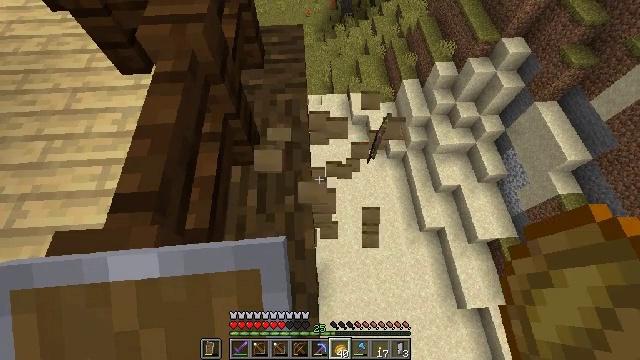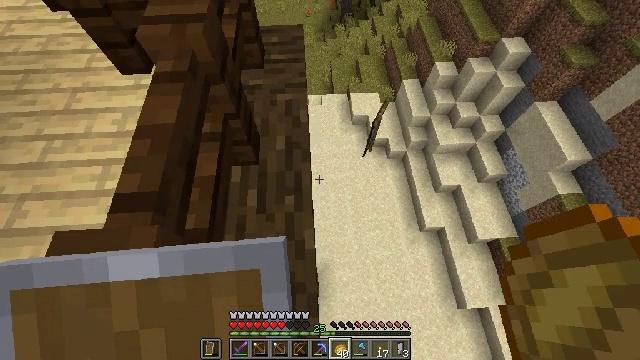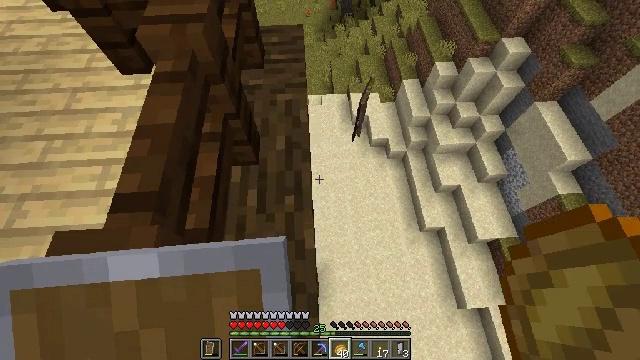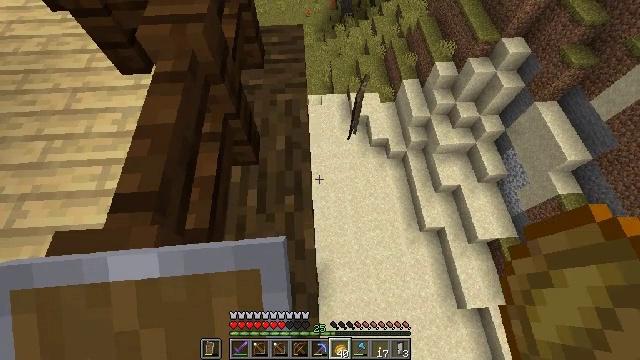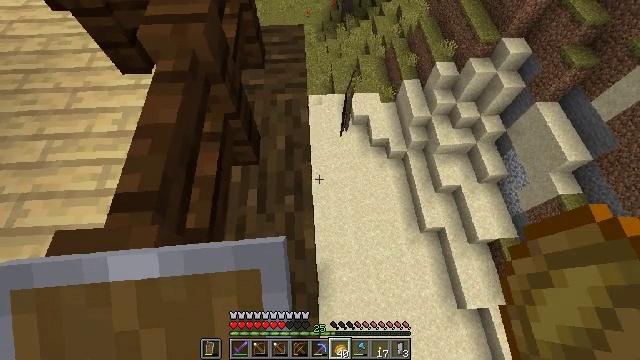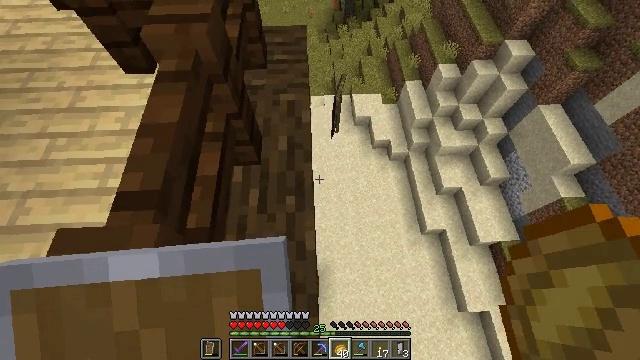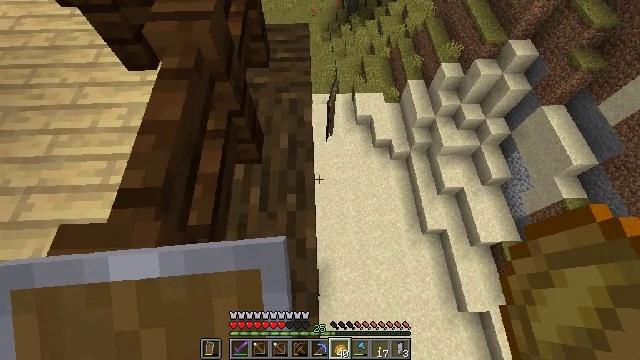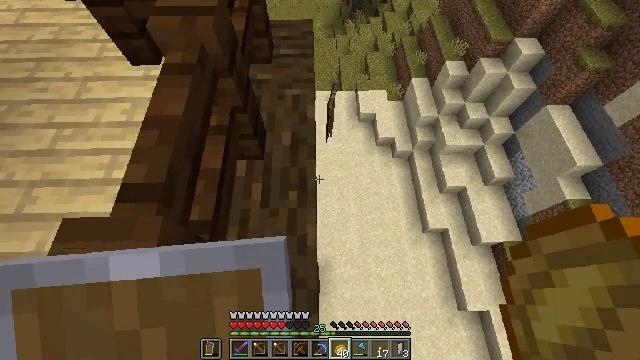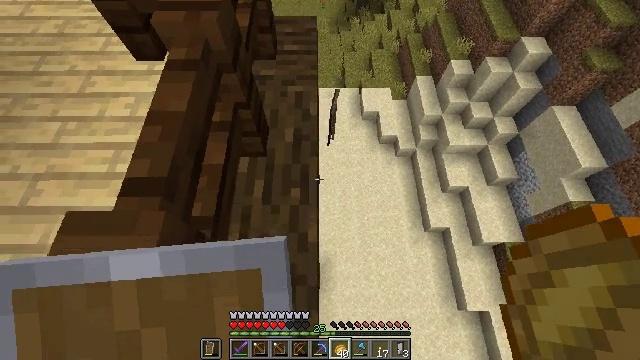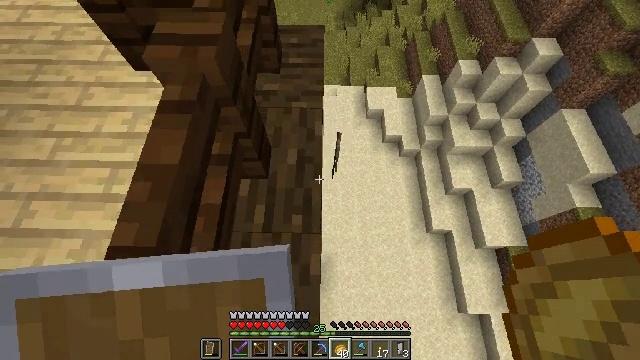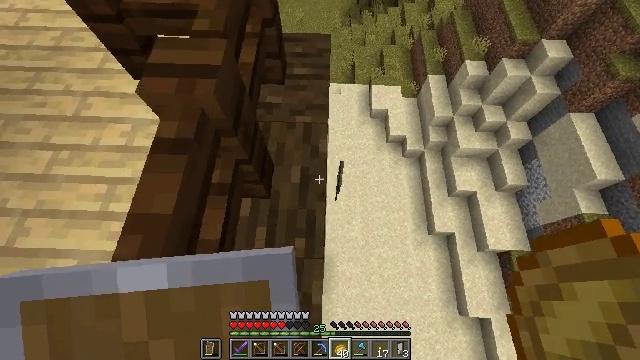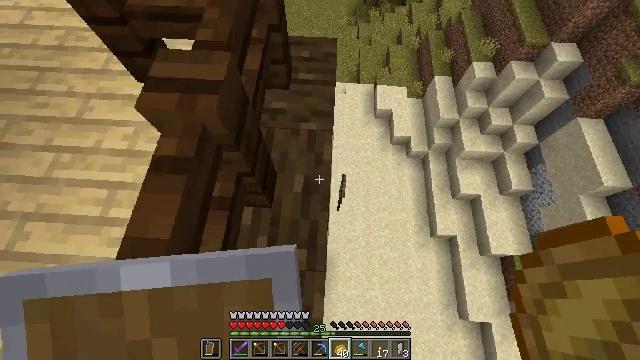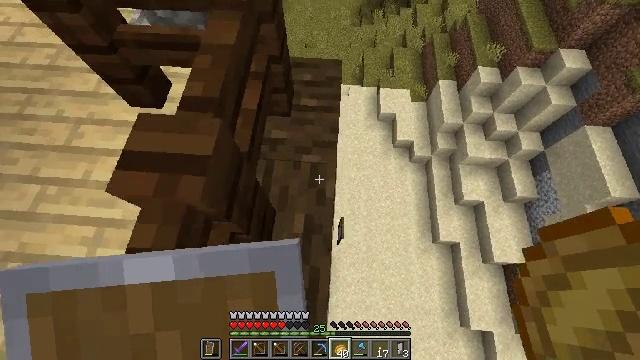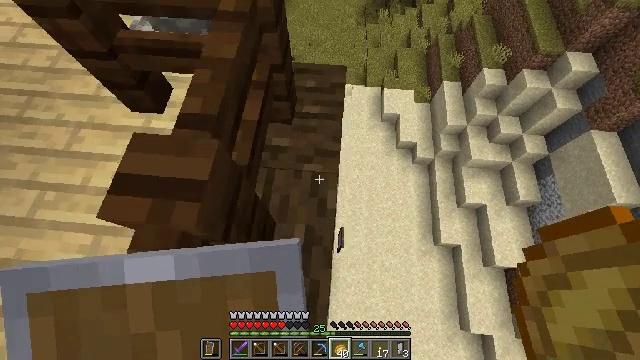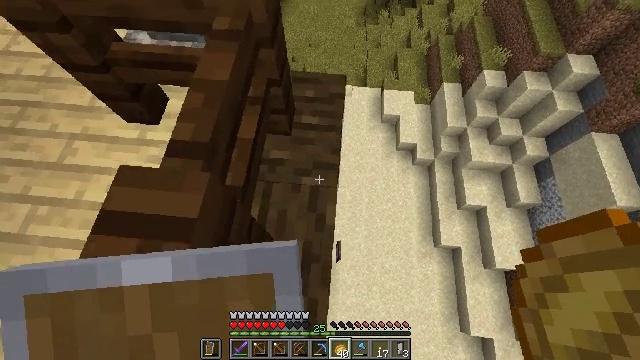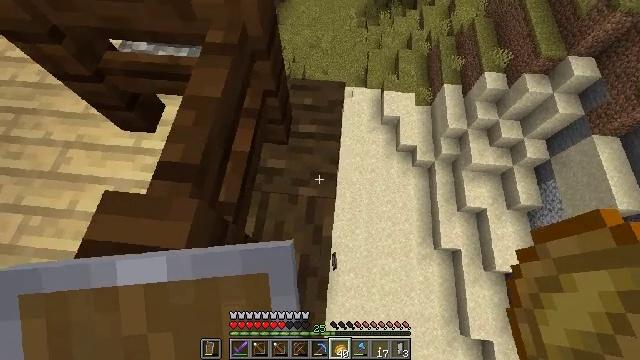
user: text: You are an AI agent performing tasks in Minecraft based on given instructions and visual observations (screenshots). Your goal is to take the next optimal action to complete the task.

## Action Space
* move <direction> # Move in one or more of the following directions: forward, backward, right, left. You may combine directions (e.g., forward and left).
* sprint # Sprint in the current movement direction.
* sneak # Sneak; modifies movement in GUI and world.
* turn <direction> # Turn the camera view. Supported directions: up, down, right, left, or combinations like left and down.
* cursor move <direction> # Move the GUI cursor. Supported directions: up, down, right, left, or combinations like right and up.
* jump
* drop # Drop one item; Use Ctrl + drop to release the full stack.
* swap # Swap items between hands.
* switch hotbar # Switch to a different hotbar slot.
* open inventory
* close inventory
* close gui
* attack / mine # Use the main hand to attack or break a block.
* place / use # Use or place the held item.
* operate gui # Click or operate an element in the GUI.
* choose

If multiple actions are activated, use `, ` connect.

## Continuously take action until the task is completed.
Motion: motion action
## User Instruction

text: Collect the white wall banner by attacking it.
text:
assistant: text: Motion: attack / mine
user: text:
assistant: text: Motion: attack / mine
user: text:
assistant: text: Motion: attack / mine
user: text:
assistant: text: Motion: attack / mine
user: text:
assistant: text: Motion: no_op
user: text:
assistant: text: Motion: no_op
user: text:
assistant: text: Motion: no_op
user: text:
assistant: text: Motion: move forward, turn left
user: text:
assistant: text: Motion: move forward, turn left
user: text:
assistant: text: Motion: move forward, turn left
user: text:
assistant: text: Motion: move forward, turn left
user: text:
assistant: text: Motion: move forward
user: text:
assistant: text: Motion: turn left
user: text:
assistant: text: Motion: no_op
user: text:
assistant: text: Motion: no_op
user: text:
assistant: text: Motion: no_op
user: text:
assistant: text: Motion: no_op
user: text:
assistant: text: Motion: no_op
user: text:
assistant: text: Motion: no_op
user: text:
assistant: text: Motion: no_op
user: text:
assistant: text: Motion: no_op
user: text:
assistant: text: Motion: no_op
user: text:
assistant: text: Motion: no_op
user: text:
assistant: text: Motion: no_op
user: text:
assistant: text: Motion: no_op
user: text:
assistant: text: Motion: no_op
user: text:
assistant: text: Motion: no_op
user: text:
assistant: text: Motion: no_op
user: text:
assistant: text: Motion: move forward
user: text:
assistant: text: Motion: move forward, turn up